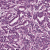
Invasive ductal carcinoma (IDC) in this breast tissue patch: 1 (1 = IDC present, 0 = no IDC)